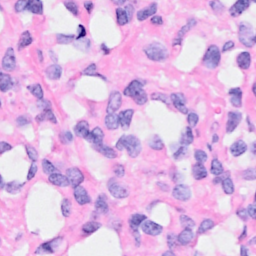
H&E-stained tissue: Breast